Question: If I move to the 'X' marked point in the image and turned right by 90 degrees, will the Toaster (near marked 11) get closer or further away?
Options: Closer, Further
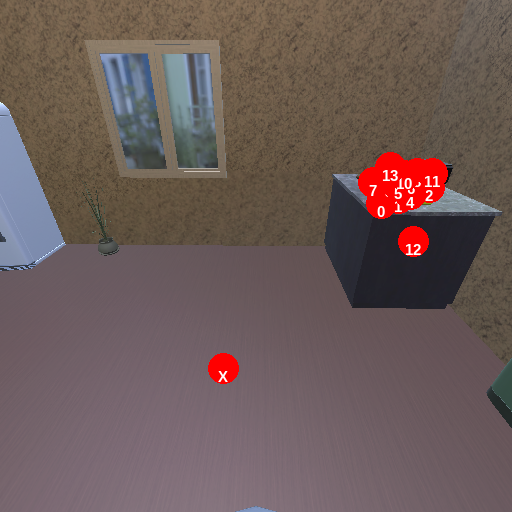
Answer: Closer